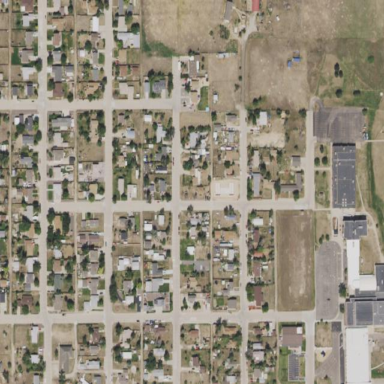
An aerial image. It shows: Residential area composed of single-family homes.